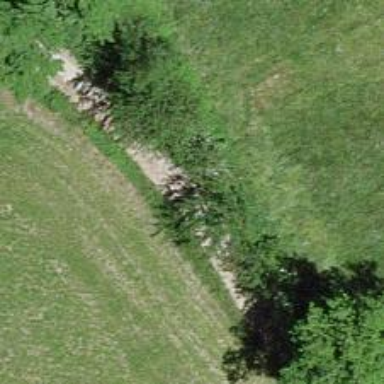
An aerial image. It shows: Path on the ground.